Field crop: tomato
Growth stage: 1
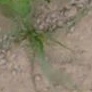
Species: cyperus